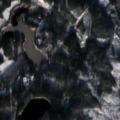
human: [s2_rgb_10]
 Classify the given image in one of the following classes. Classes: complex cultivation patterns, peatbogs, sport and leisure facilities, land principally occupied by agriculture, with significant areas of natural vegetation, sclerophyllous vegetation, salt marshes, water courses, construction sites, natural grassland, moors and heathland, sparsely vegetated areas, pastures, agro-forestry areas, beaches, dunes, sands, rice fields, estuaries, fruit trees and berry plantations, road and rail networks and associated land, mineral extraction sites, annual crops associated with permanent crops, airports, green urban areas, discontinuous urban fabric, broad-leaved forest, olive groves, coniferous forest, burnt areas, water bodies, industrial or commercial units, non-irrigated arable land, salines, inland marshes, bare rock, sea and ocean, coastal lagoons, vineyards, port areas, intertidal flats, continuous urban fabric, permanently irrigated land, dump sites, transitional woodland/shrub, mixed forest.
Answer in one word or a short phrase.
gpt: land principally occupied by agriculture, with significant areas of natural vegetation, mixed forest, transitional woodland/shrub